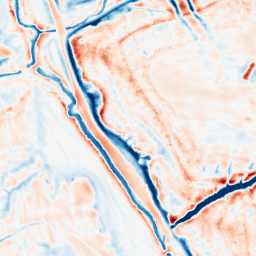
Category: edge_preserving
Decomposition family: bilateral
Decomposition parameters: d: 21
sigma_color: 100
sigma_space: 50
Upsampling method: linear_exact
Upsampling parameters: scale: 2
Upsampling scale: 2